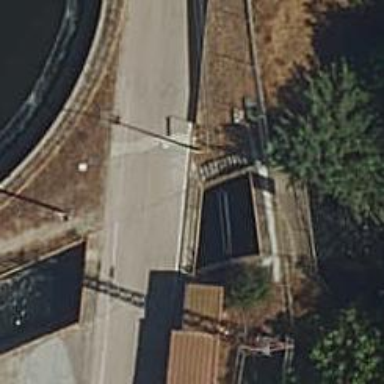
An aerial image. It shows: Culvert tunnel under canal.